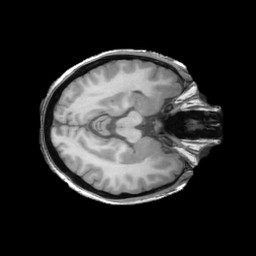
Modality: T1w
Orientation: axial
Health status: ill
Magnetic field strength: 3 T